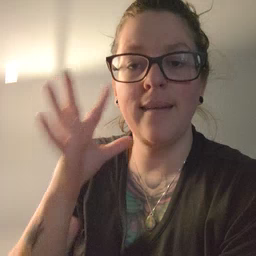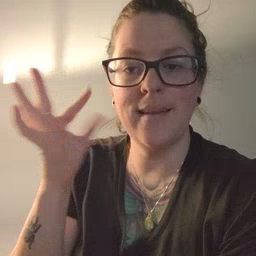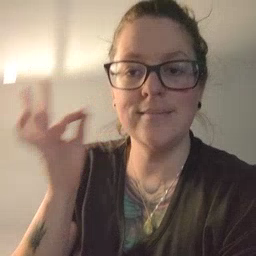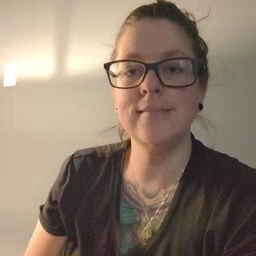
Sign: cat